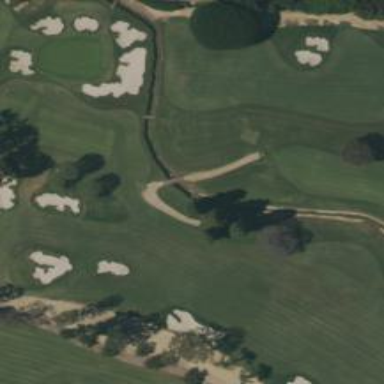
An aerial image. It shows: Path for both roads and golfers.